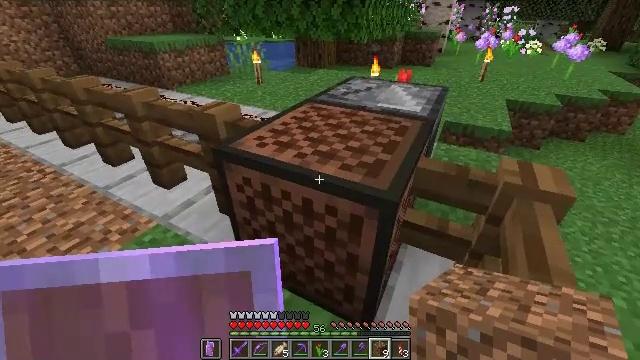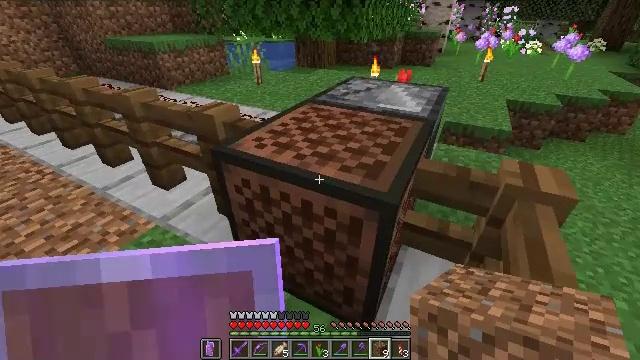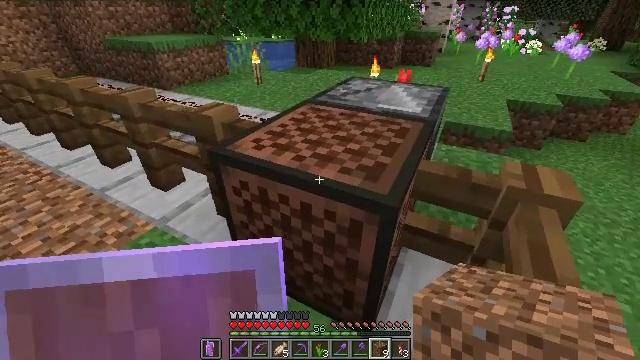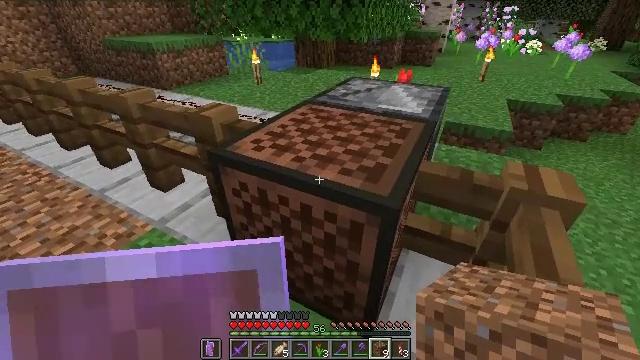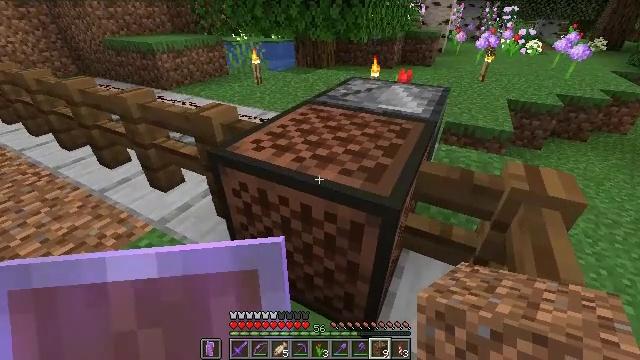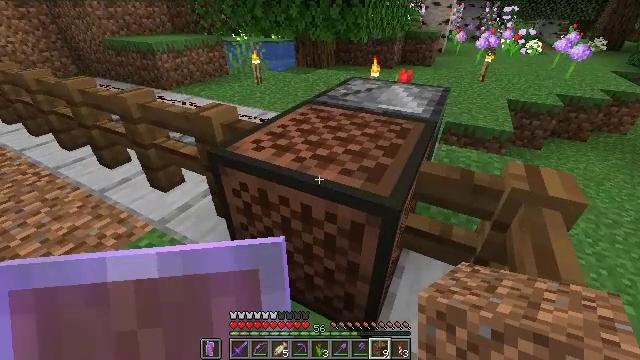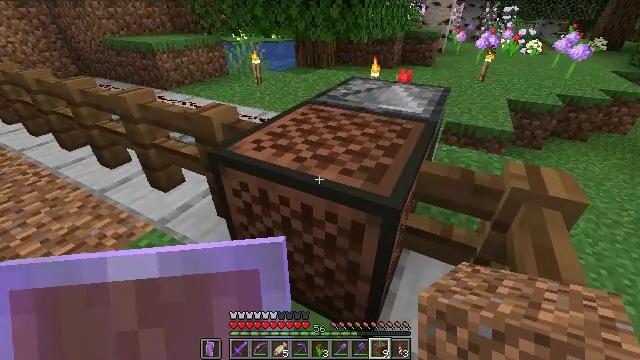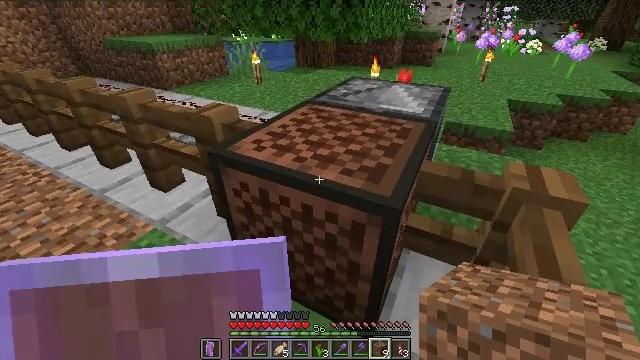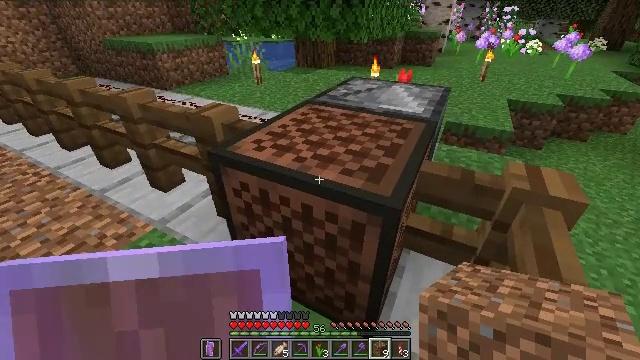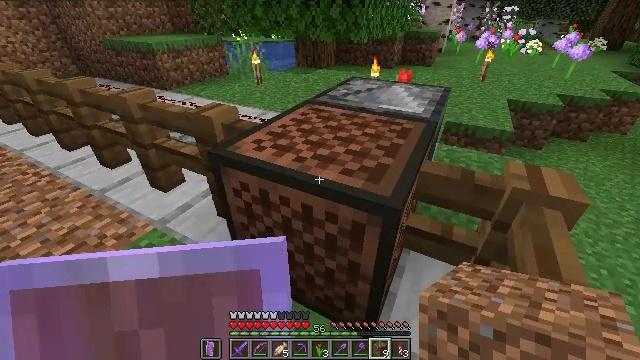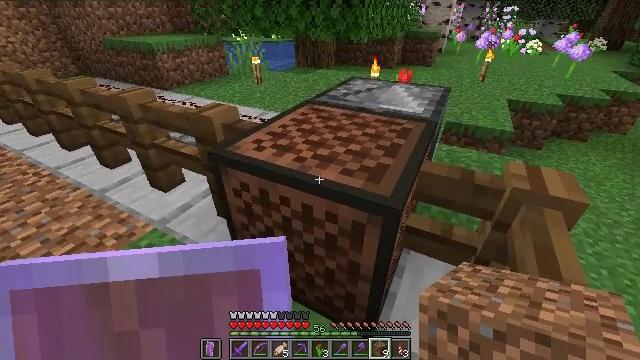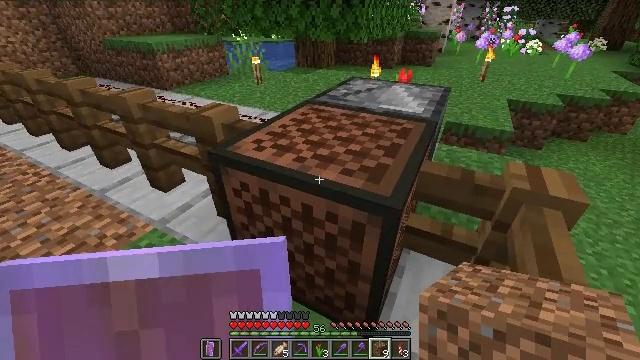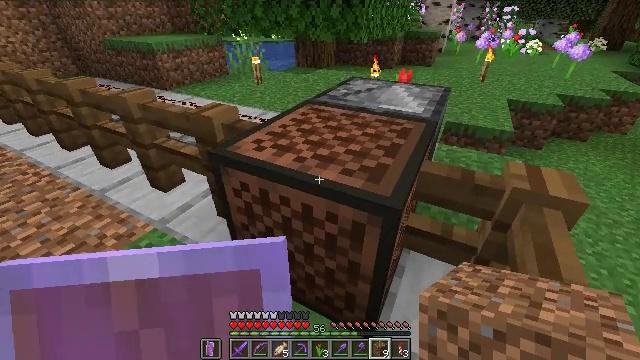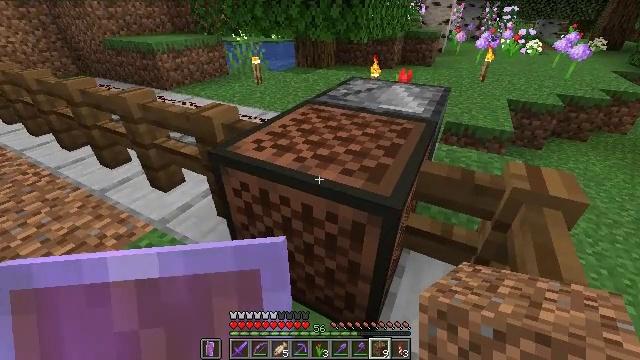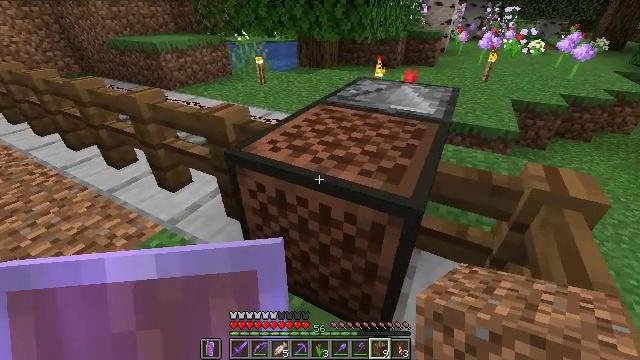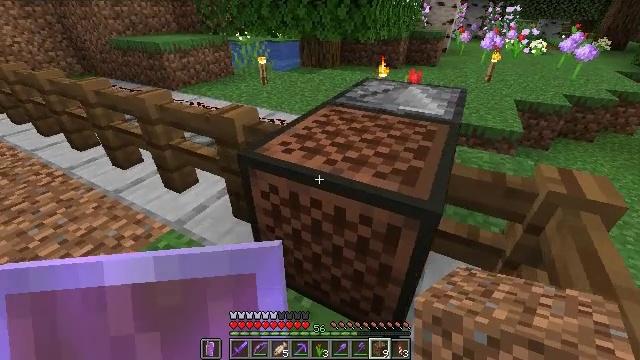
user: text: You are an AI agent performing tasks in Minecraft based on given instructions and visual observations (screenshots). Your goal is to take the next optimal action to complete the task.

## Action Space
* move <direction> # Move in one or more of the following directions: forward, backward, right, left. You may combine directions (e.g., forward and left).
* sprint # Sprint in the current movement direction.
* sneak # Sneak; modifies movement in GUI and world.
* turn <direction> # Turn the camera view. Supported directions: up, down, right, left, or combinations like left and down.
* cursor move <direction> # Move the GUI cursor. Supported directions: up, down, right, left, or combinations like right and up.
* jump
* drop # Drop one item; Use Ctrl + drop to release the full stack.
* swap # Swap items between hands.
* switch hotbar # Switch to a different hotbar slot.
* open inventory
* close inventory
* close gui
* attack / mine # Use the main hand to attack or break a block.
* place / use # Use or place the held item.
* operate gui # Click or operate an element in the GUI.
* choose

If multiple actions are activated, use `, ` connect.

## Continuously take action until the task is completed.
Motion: motion action
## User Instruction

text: Dig and collect smooth stone.
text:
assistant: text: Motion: no_op
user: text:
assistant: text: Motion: no_op
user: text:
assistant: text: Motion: no_op
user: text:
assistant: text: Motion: no_op
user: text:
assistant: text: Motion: no_op
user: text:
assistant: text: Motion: no_op
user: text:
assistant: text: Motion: no_op
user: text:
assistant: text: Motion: no_op
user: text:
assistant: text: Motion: no_op
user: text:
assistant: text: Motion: no_op
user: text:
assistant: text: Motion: no_op
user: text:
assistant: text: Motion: no_op
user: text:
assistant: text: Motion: no_op
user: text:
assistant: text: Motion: move left
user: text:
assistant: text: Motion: move left
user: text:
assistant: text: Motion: move left
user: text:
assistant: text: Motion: move left
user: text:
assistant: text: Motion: move forward and move left
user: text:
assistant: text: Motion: move forward and move left
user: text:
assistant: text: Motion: move forward and move left, turn right and down
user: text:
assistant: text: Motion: move forward and move left, turn right and down
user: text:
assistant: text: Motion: move forward and move left, turn right and down
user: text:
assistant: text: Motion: move forward and move left, turn right and down
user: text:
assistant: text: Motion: move forward and move left
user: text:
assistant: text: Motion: move forward and move left, turn right
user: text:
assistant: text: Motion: move forward and move left, turn right and down
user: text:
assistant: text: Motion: move forward and move left, turn right and down
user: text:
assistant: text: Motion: move forward and move left, turn right and down
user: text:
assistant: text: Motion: move forward and move left, turn right and down
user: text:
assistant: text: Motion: move forward and move left